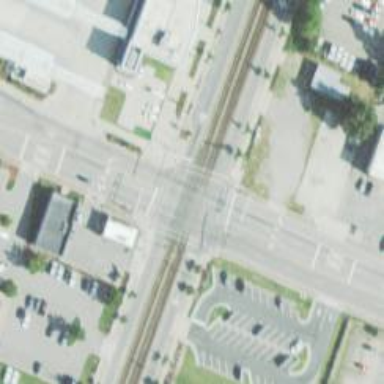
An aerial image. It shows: Crossing for the railway.